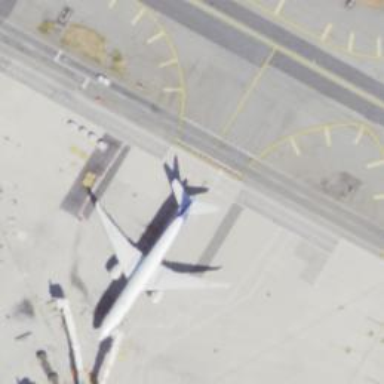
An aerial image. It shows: Image of taxiway at airport.